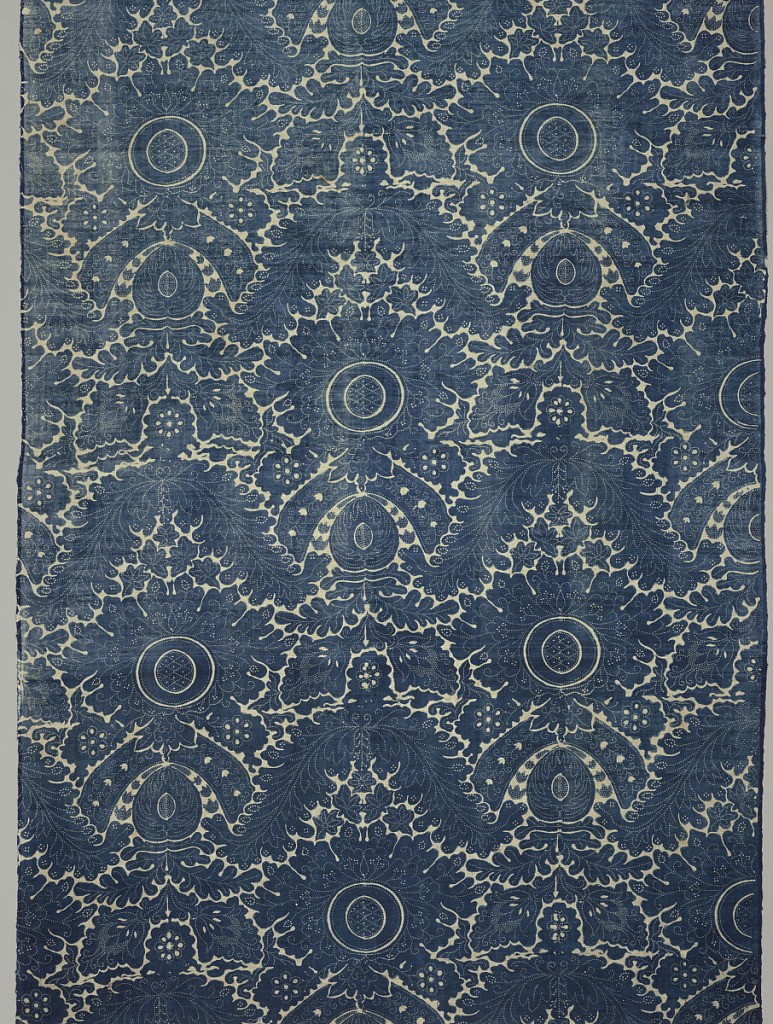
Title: Textile
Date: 1750–1800
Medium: cotton Technique: block printed using resist, then vat dyed in indigo on plain weave
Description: Pomegranate-like shapes within a frame of arching leaves. Two repeats across width. In blue on white.